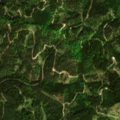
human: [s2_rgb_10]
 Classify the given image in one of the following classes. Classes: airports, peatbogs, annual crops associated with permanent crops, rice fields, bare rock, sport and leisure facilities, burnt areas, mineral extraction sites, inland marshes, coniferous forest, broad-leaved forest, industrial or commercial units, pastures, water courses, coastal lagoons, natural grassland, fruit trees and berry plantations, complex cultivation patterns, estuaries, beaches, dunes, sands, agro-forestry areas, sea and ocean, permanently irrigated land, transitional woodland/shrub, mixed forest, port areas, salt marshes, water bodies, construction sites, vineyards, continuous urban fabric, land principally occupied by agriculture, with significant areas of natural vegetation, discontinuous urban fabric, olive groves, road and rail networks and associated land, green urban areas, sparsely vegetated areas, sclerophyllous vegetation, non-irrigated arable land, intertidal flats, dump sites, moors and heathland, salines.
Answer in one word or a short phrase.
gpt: coniferous forest